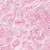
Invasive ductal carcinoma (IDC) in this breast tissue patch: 0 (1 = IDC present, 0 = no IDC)